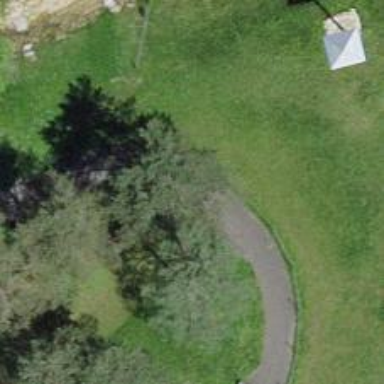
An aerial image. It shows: Bench for seating.